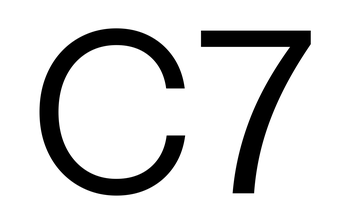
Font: InstrumentSans_Regular